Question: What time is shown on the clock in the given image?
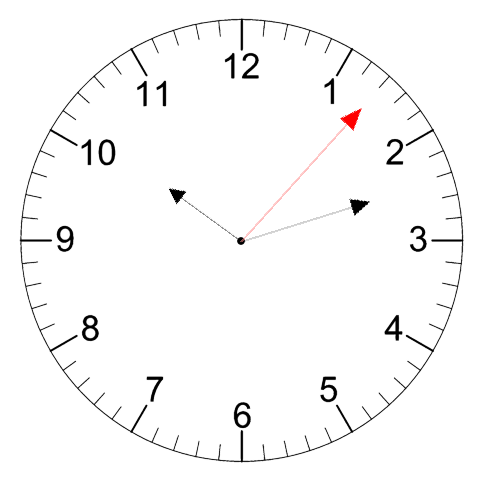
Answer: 10:12:07